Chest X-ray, PA view. Patient: 35 years old, sex F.
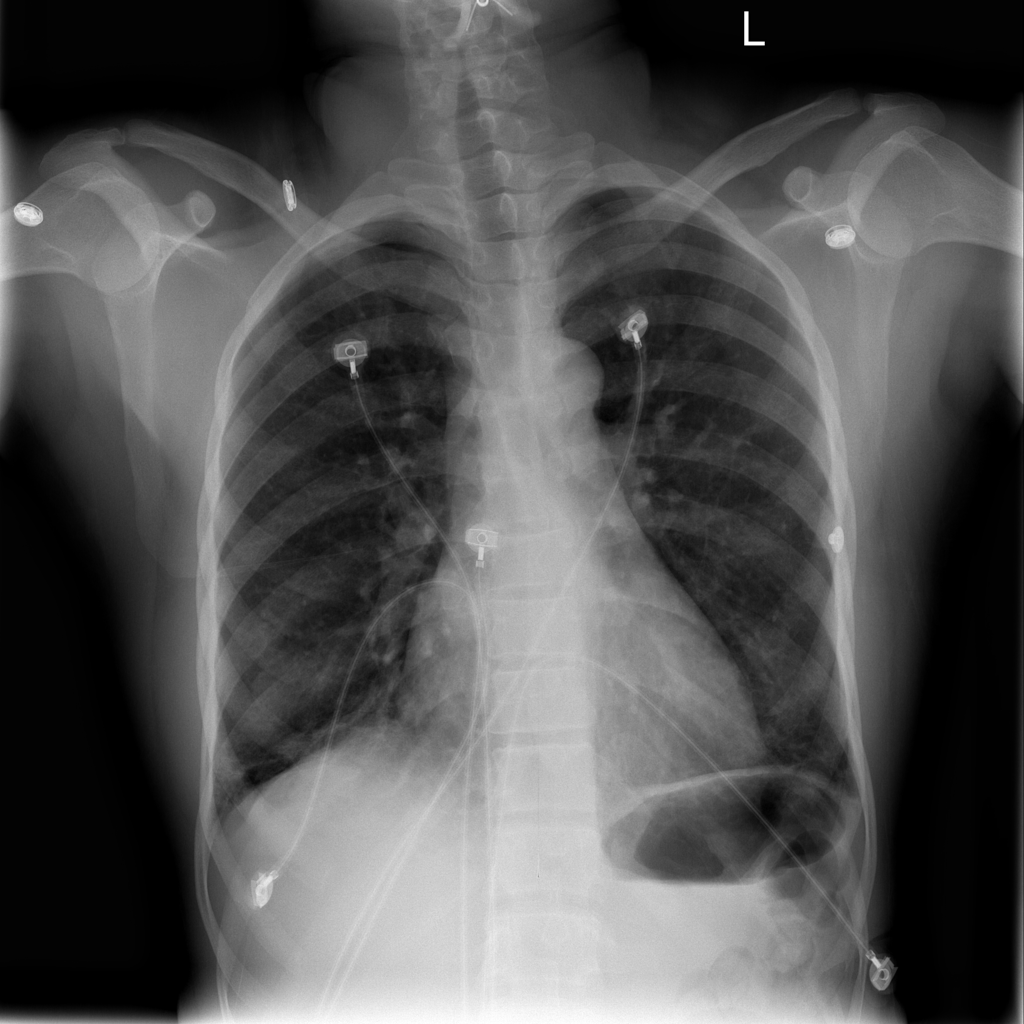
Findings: No Finding